Question: When I try to build and run a WatchKit extension on my real Apple Watch, I sometimes get the following error message:

I've tried to build the parent application for the iPhone and then again for my WatchKit app but I still get the error message.
Does anyone know what causes this error message and how to deal with it?
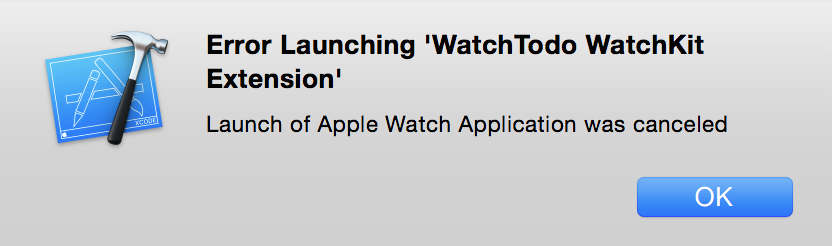
Answer: This seems to happen when it takes a long time to install the WatchKit App on the actual watch and Xcode times out waiting for the process to start due to the long install time. It can take a long time for two reasons:
1. It sometimes takes a while for the Watch to "notice" the App needs updating before it begins the transfer.
2. If your Apple Watch app has a lot of images or other content it needs to transfer to the watch, the actual transfer over Bluetooth can take a long time.
If you want to avoid this error, here are some tips, adapting from this blog post, which can also show you how to speed up your app installs: <URL>
1. Choose the iOS base scheme in Xcode to build and install on your phone. (Not the WatchKit App Extension)
2. Hit stop in Xcode.
3. Get iOS to notice it needs to begin installing the Watch app. There are two ways, either a) open the page for your app in the Apple Watch Companion App on your phone, or b) tapping on your app directly on the Watch (when you see the spinner, you can hit the crown to go back to the app icon screen, and you should see it start to load)
4. Once the app is installed on your watch, switch to the WatchKit Extension scheme and hit play, it will be waiting to attach debugging
5. Launch your app manually.